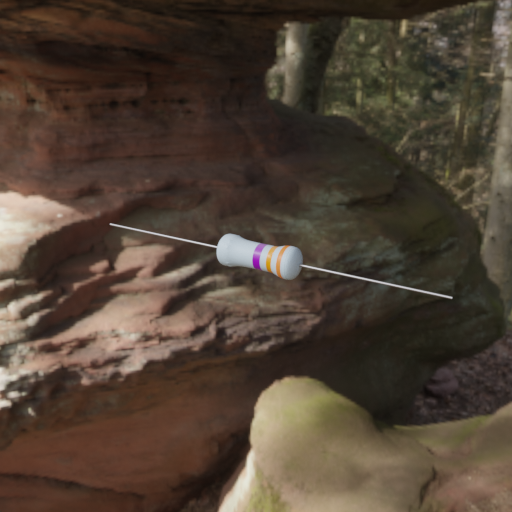
Resistor colour bands (in order): violet, orange, orange